Interaction volume radius: 10 \u00c5
Interaction volume height: 25 \u00c5
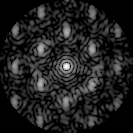
Disorder parameter: 0.5311